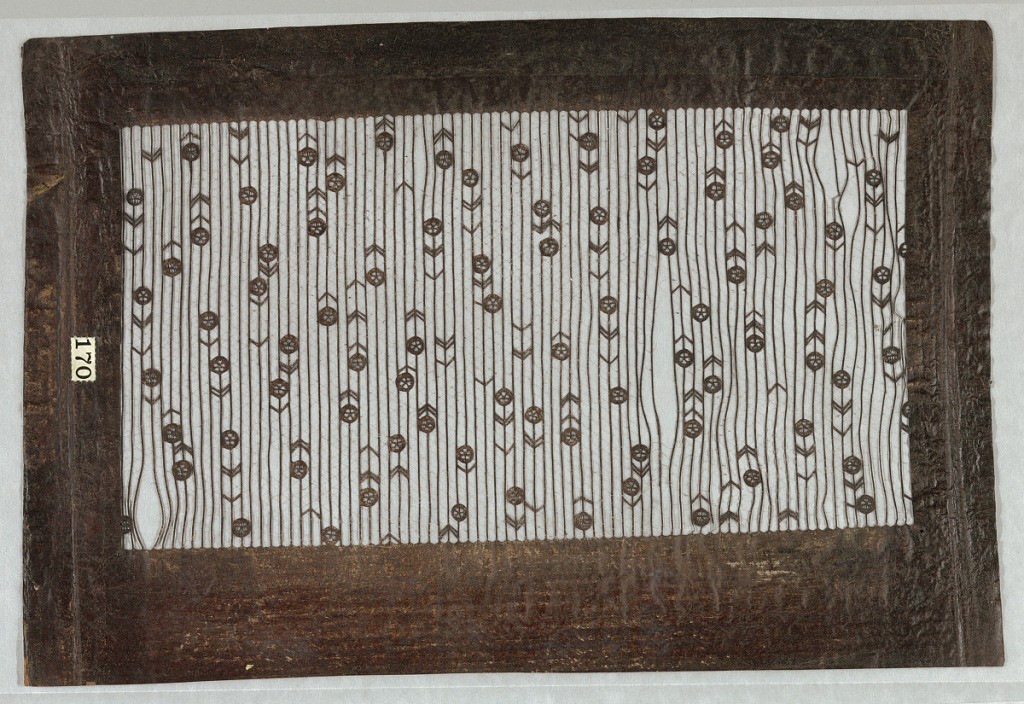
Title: Stripes and Dianthus Flowers
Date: mid 18th - early 19th century
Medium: Mulberry paper (kozo washi) treated with fermented persimmon tannin (kakishibu), and silk threads (itoire)
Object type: Katagami
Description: Dianthus flowers are commonly gifted on mother's day in Japan. In Latin "Dios," meaning gods, and "Anthos," meaning flower this is the flower of the gods. Thin stripes contain the flowers and their chevron leaves.